Interaction volume radius: 10 \u00c5
Interaction volume height: 25 \u00c5
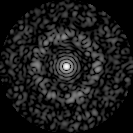
Disorder parameter: 0.8443